Question: I've the below XML and using XSLT2.0
'''
<A>
<BID>Pt.IV</BID>
<BID>Pt.III</BID>
<BID>Pt.IIIA</BID>
<BID>Pt.IIIB</BID>
<BID>Pt.IIIC</BID>
<BID>Pt.IIID</BID>
<BID>Pt.IIIE</BID>
<BID>Pt.IIIF</BID>
<BID>Pt.IIIAA</BID>
<BID>s.2(1)</BID>
<BID>s.3</BID>
<BID>s.3(1)</BID>
<BID>s.3(2)</BID>
<BID>s.3A</BID>
<BID>s.3B</BID>
<BID>s.4</BID>
<BID>s.4(2)</BID>
<BID>s.4(5)</BID>
<BID>s.4(2A)</BID>
<BID>s.4(4A)</BID>
<BID>s.6(3)</BID>
<BID>s.7</BID>
<BID>s.7A</BID>
<BID>s.8</BID>
<BID>s.9</BID>
<BID>s.12</BID>
<BID>s.13</BID>
<BID>s.20A</BID>
<BID>s.20F</BID>
<BID>s.20O</BID>
<BID>s.20S</BID>
<BID>s.20T</BID>
<BID>s.20W</BID>
<BID>s.21</BID>
<BID>s.21(2)</BID>
<BID>s.21(3)</BID>
<BID>s.21(2A)</BID>
<BID>s.21(4B)</BID>
<BID>s.21(4C)</BID>
<BID>s.21(4D)</BID>
<BID>s.21B</BID>
<BID>s.22(1)</BID>
<BID>s.22(1)(b)</BID>
<BID>s.22(4)</BID>
<BID>s.23</BID>
<BID>s.25(1A)</BID>
<BID>s.27</BID>
<BID>s.28</BID>
<BID>s.31</BID>
<BID>s.20O(2)</BID>
<BID>s.20W(2)</BID>
<BID>s.21B(1)</BID>
<BID>s.21B(2)</BID>
<BID>s.21B(3)</BID>
</A>
'''
here i'm trying to sort the values of BID using the below XSLT.
'''
<xsl:template match="A">
<xsl:for-each select="BID">
<xsl:sort select="substring-after(.,'.')"/>
<table class="toa-entry">
<tbody>
<tr class="secondary-entry">
<td class="entry-name">
<xsl:value-of select="."/></td>
</tr>
</tbody>
</table>
</xsl:for-each>
</xsl:template>
'''
here the output that is get is as below.

But the expected is as below.
'''
s2(1)
s3
s3(1)
s3(2)
s3A
s3B
s4
s4(2)
s4(5)
s4(2A)
s4(4A)
s6(3)
s7
s7A
s8
s9
s12
s13
s20A
s20F
s20O
s20O(2)
s20S
s20T
s20W
s20W(2)
s21
s21(2)
s21(3)
s21(2A)
'''
here what's happening is, the sorting is working as first get all the numbers starts with 1, then 2, and so on.
where as i want it like in regular ascending order. 1,2,2a,3,3a and so on.
please let me know how i can get this output.
Here is working demo.
<URL>
Thanks
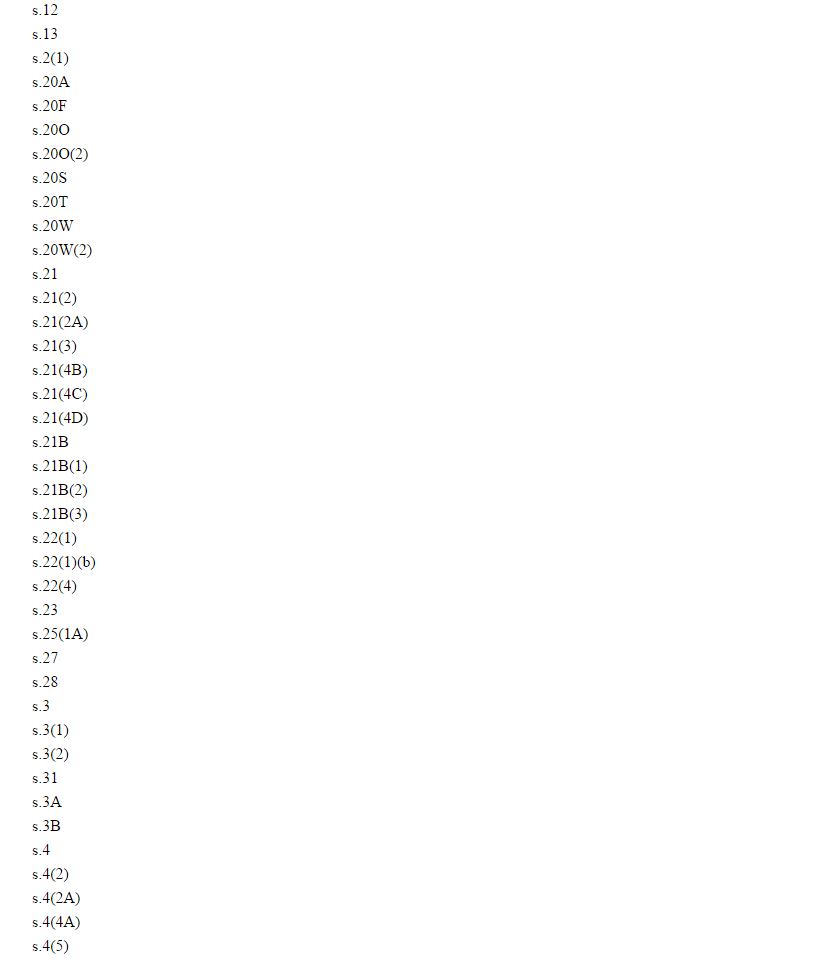
Answer: You can't utilize a text sorting algorithm on numeric data.
Even though you have stripped out the characters, your data values are still text values.
If you require numeric sorting you need to tell the parser the data type of the data, which you can do using the <URL>.
> data-type text | number | qnameOptional. Specifies the data-type of the data to be sorted. Default is "text"
: Replace your regex with this: '[^a-zA-Z0-9 -]'
There is a limitation here because the regex strips all non-numeric characters out of the values. Therefore if the initial list is not already sorted correctly within the numeric factor, for example
- - -
then the sorting will ignore the alphabetic component of the values.